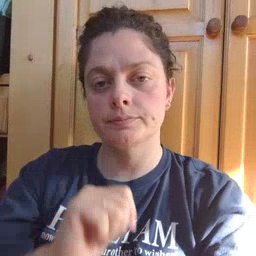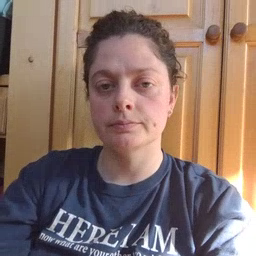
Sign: aunt